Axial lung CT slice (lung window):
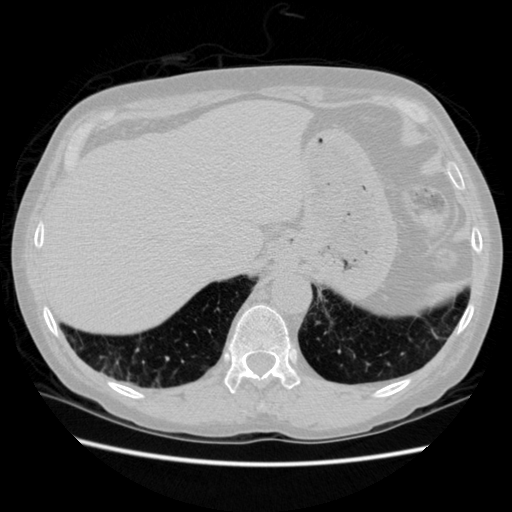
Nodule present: no